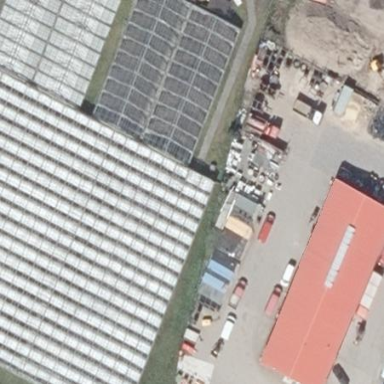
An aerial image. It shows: Greenhouse.